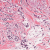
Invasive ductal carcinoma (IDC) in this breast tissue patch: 1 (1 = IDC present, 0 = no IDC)